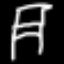
Label: chair